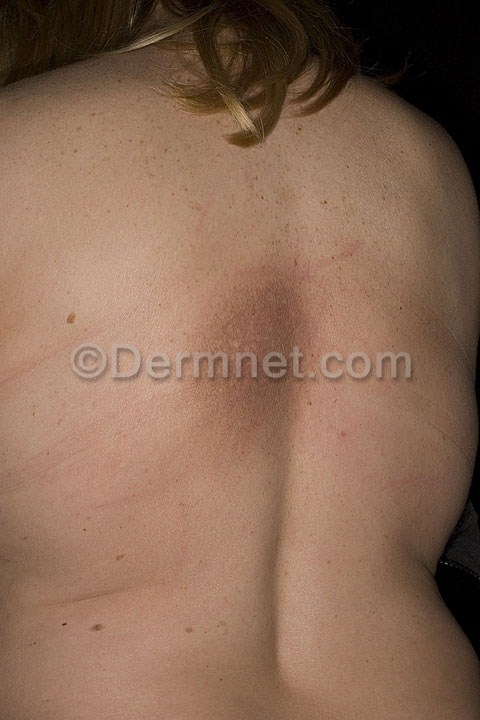
Disease: Eczema Photos